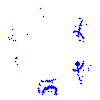
Particle: pion